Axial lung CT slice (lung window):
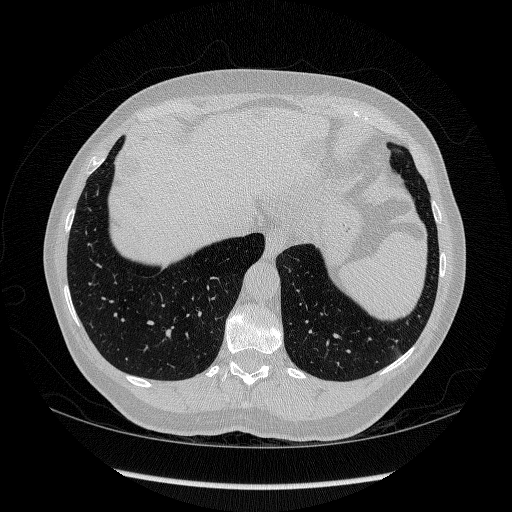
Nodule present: no